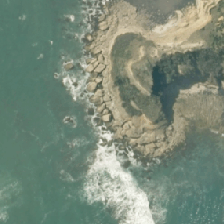
Land cover: grose_broom